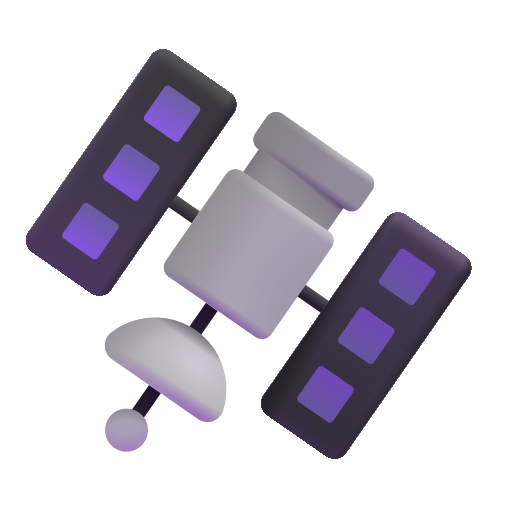
satellite color